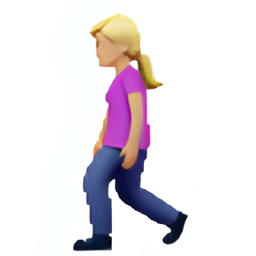
Name: woman walking type 3
Emoji: 🚶🏼‍♀️
Group: People & Body
Sub-group: person-activity